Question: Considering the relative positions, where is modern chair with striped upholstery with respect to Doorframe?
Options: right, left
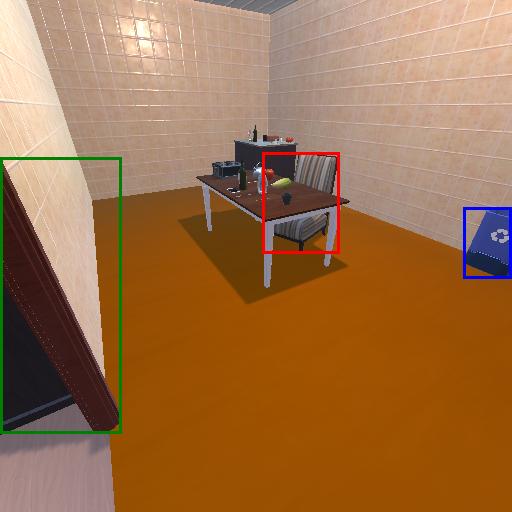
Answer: right